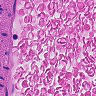
Metastatic tissue present: no